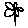
Label: flower